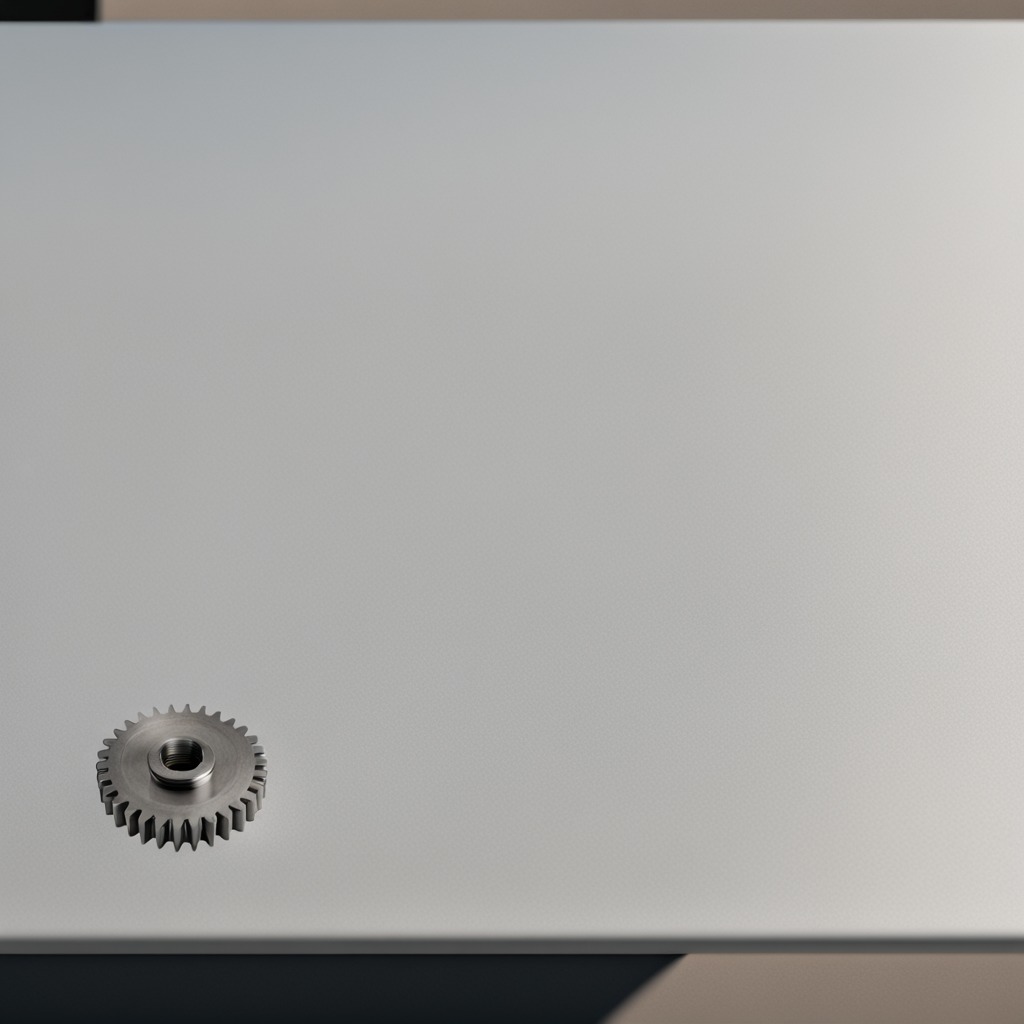
A steel gear with teeth is lying on the table.